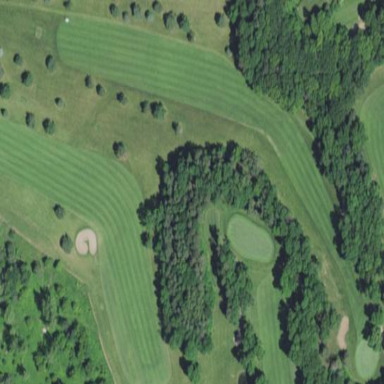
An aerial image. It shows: Grass pitch designated for golf sport. It resembles golf fairway.